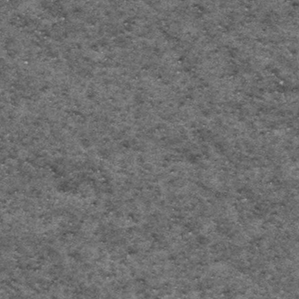
Label: frost